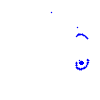
Particle: proton